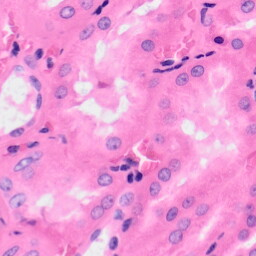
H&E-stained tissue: Kidney